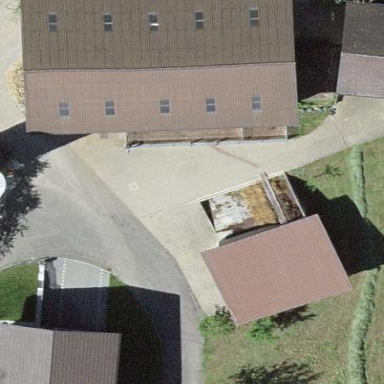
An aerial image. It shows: Farmyard area.